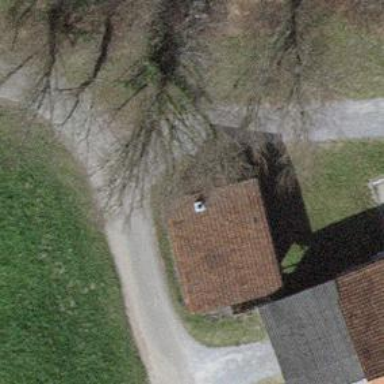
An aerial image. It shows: Shed building.